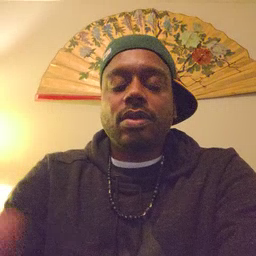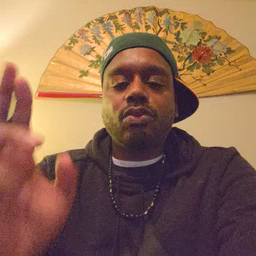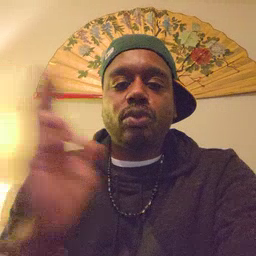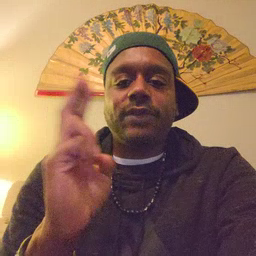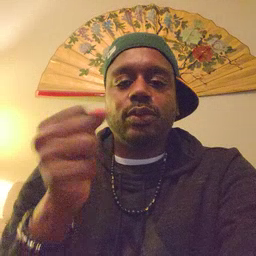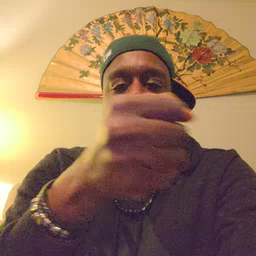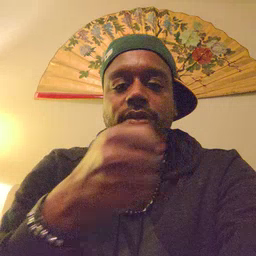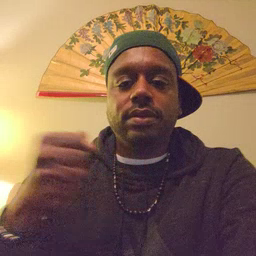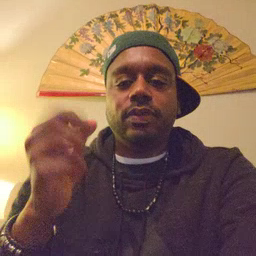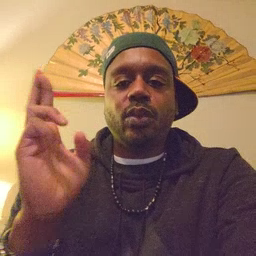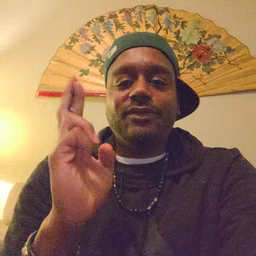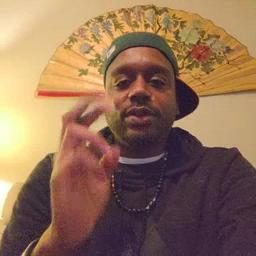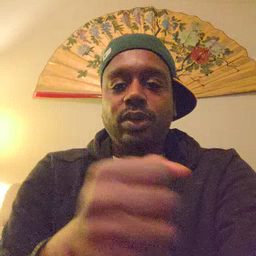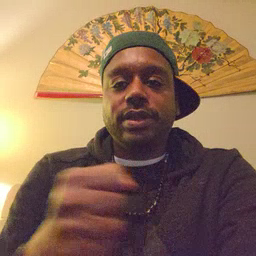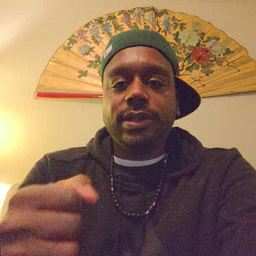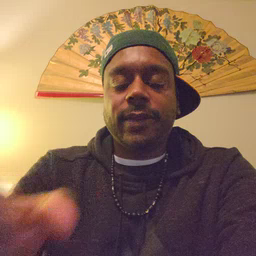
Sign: refrigerator